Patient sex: F
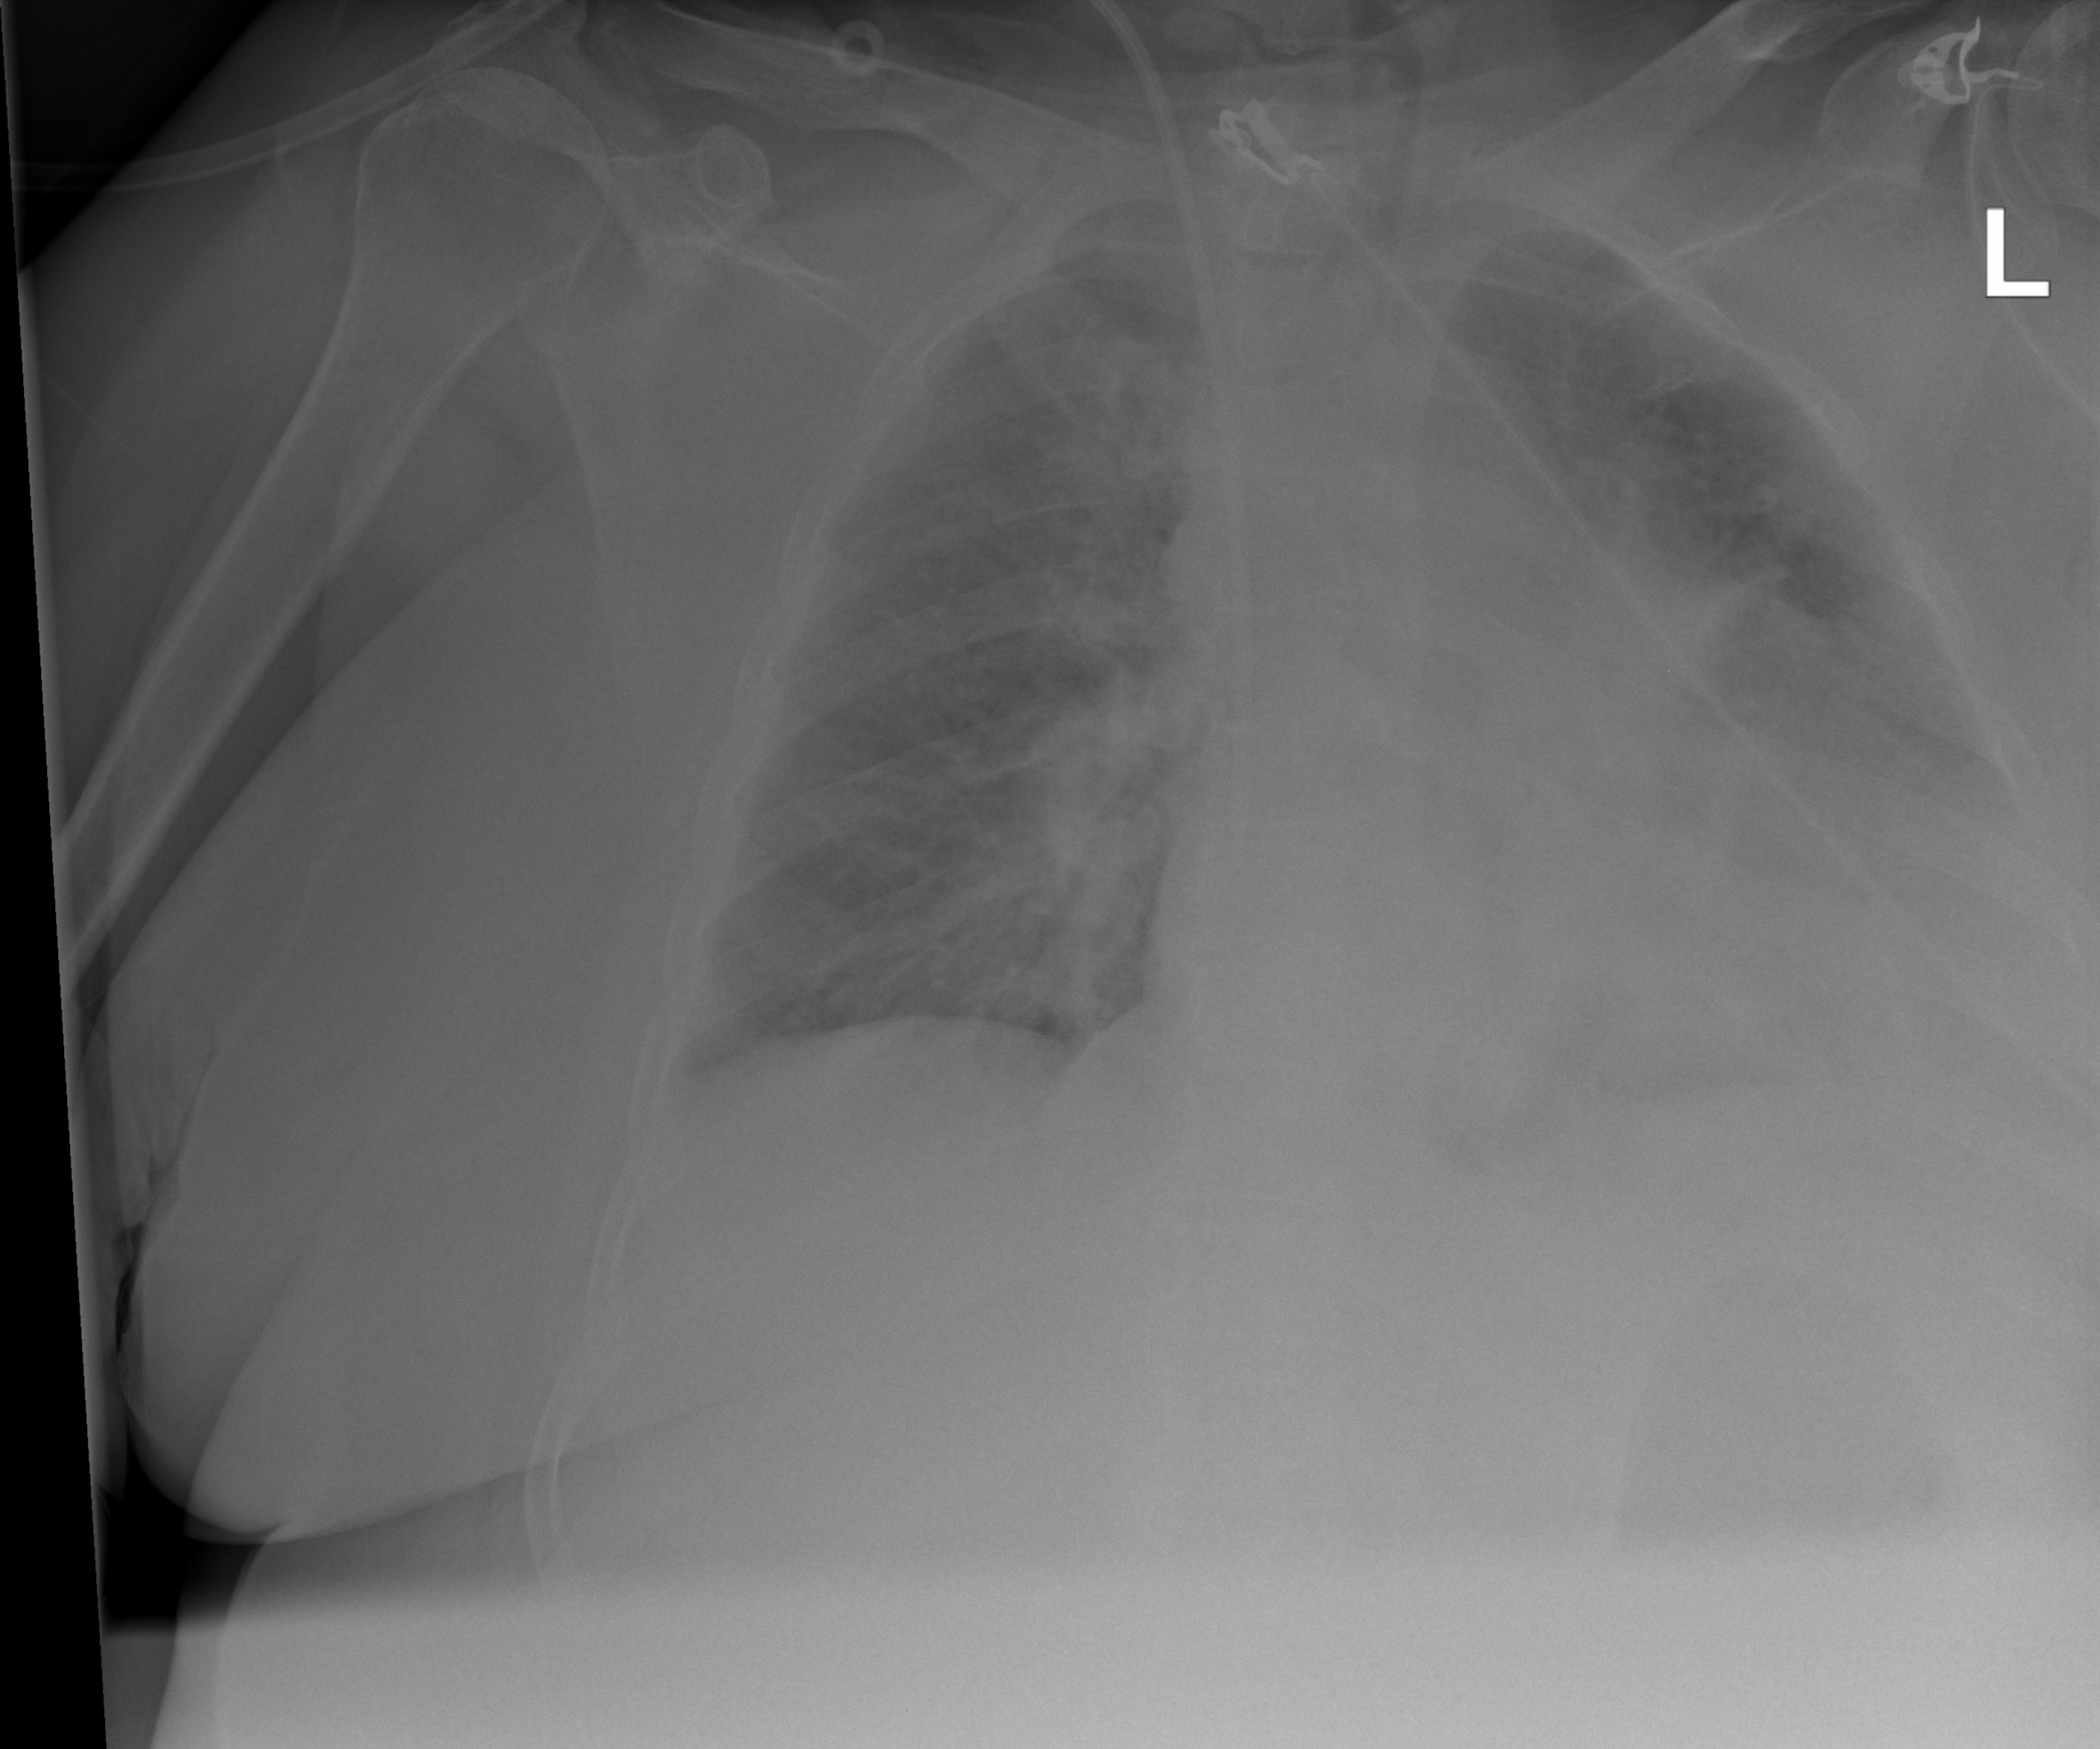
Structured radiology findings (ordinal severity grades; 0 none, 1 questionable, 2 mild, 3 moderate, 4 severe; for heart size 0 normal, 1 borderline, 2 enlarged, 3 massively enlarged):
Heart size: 2
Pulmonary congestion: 2
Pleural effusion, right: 0
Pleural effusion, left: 1
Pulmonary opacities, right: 0
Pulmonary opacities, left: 2
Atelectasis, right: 2
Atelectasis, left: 2